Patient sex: M
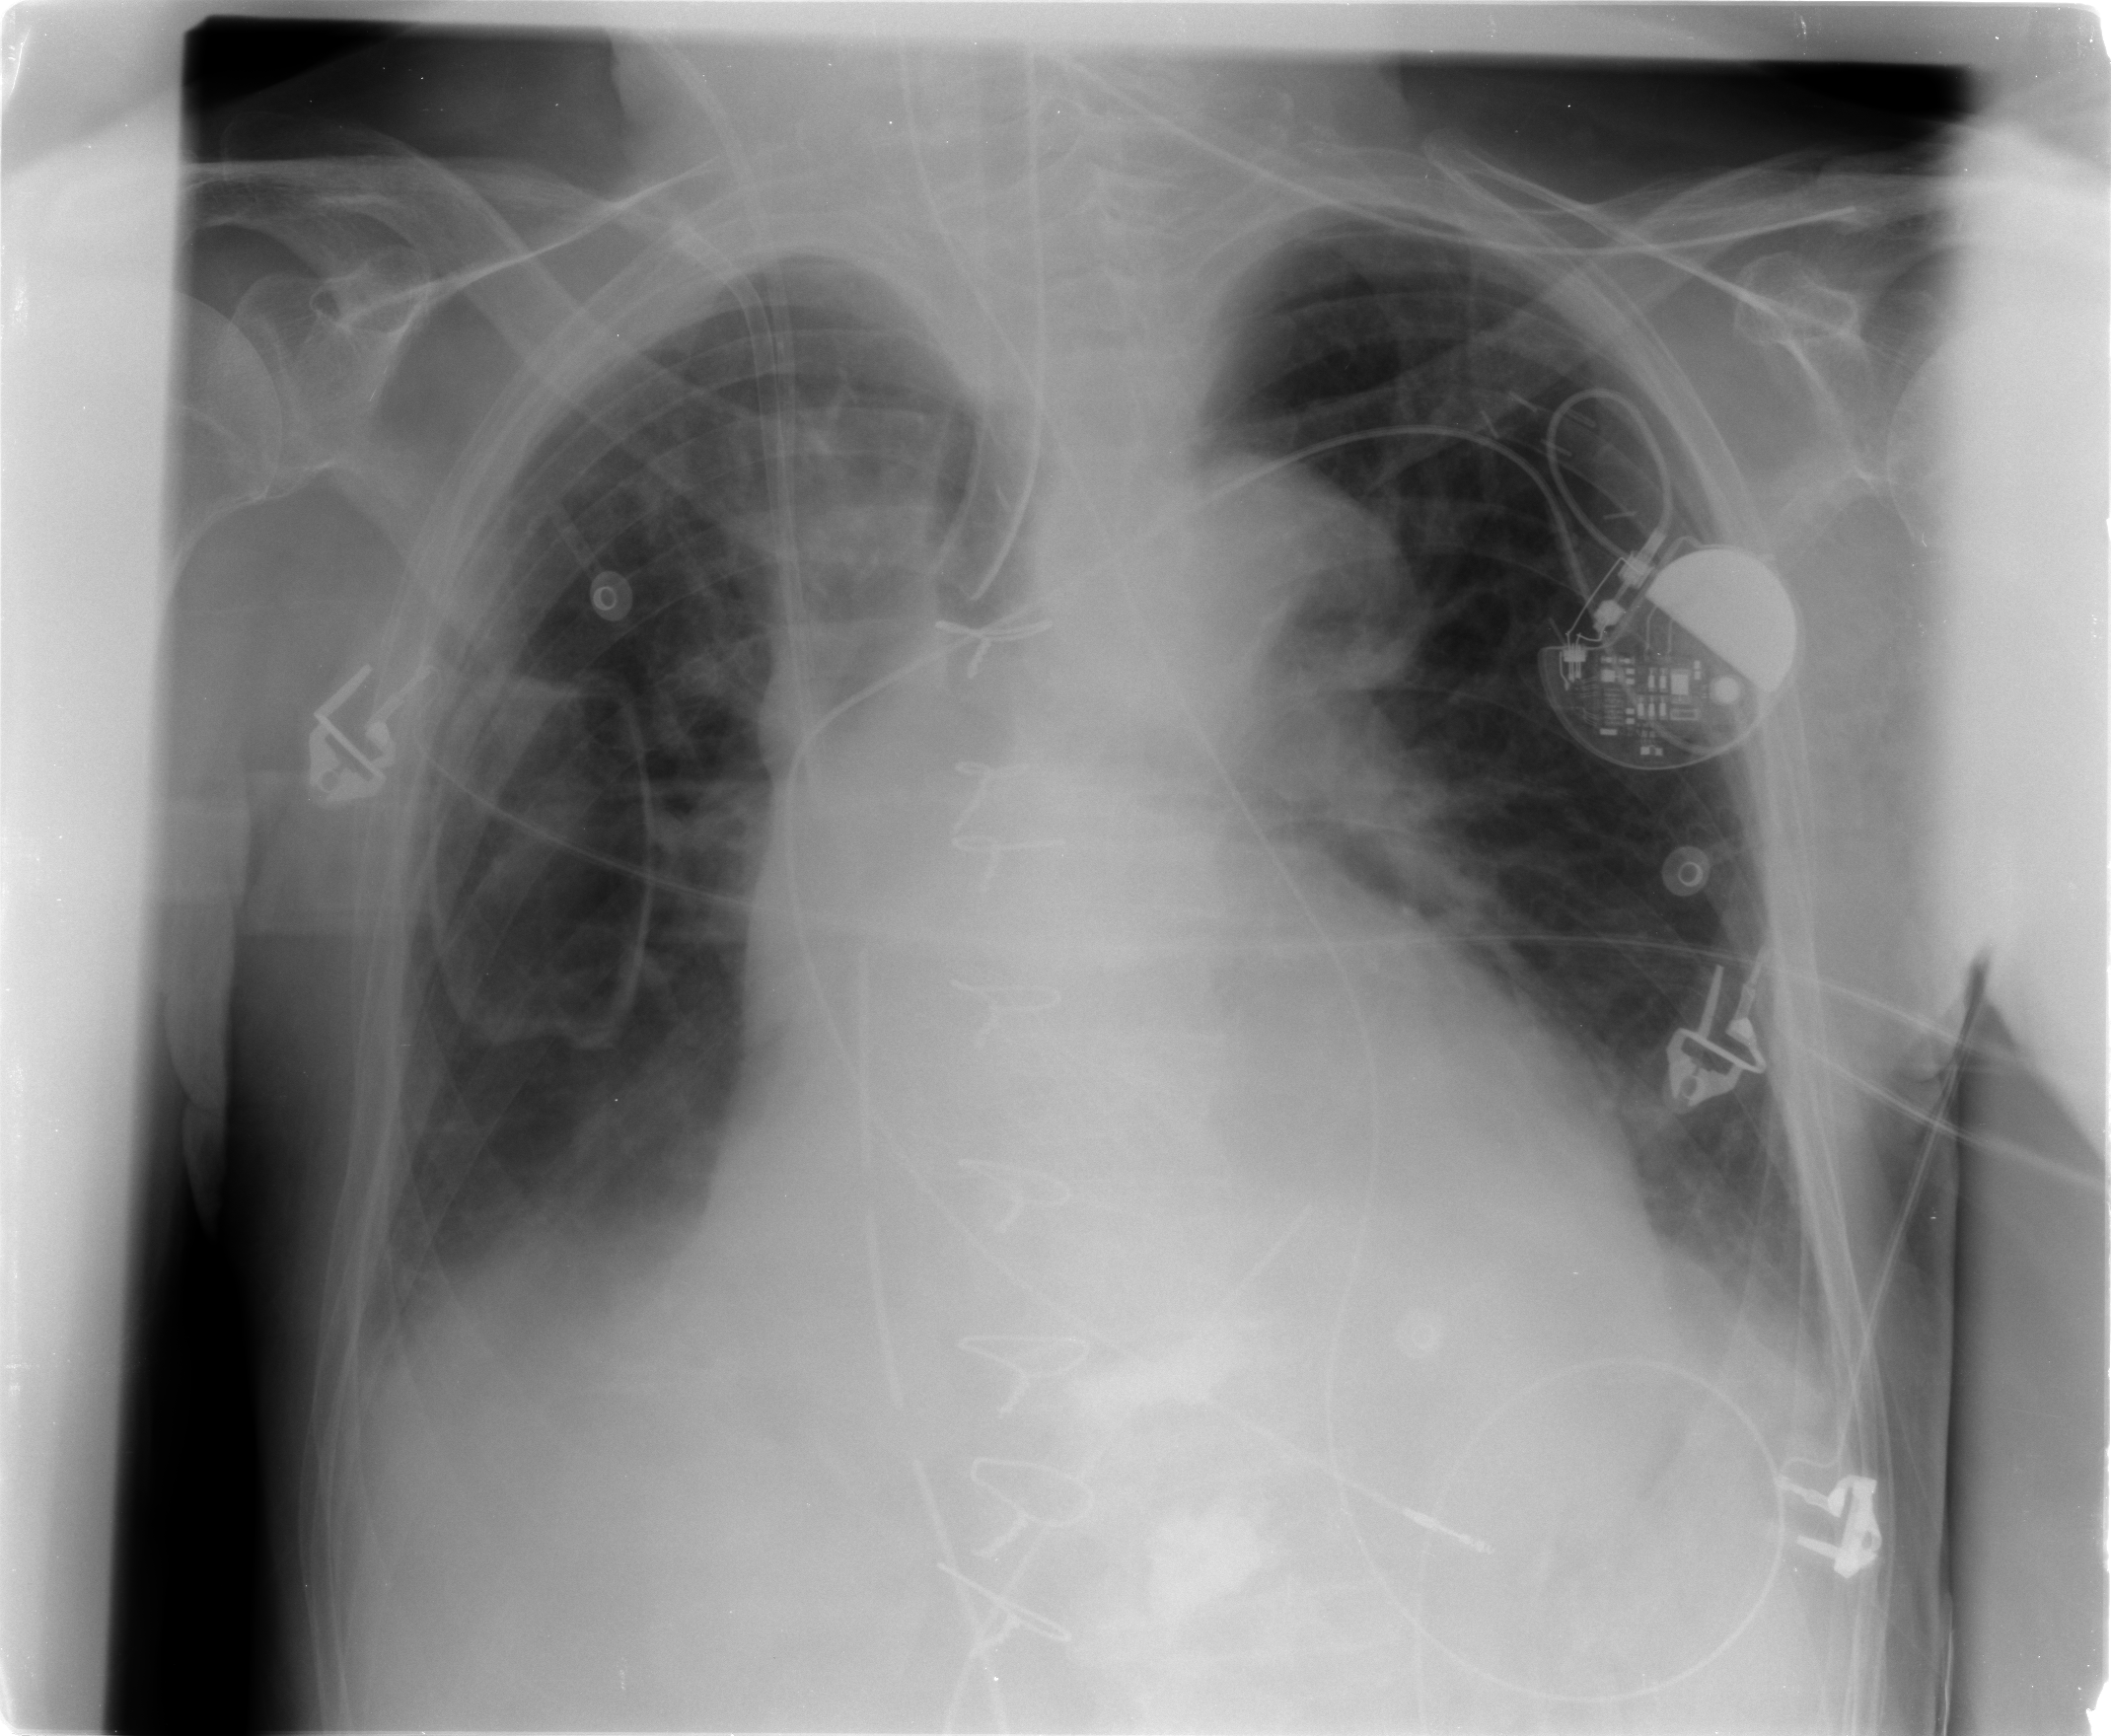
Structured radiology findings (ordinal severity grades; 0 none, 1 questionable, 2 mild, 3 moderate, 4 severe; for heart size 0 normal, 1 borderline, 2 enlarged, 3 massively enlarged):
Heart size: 2
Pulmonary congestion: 0
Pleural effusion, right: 2
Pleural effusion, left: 1
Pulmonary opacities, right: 0
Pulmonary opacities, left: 0
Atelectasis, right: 0
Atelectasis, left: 0